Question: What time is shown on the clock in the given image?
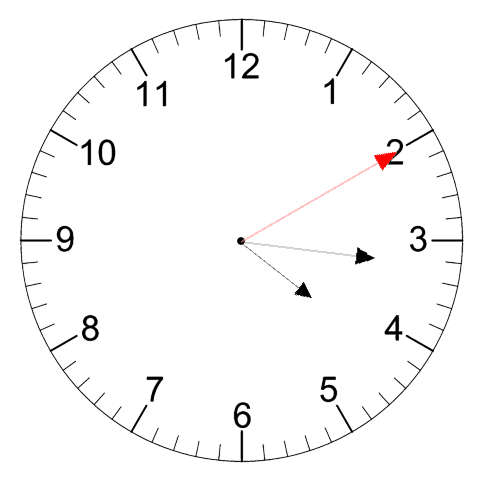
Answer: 04:16:10